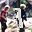
Label: 9